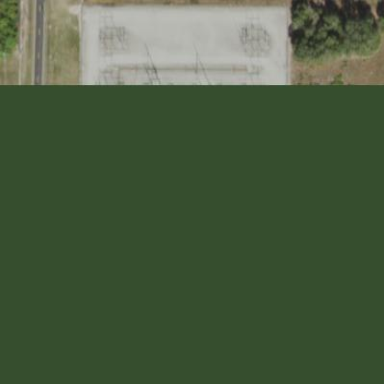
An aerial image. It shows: Outdoor substation at the transmission level.